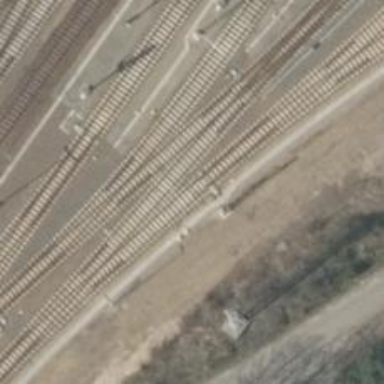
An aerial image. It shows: Railway switch.